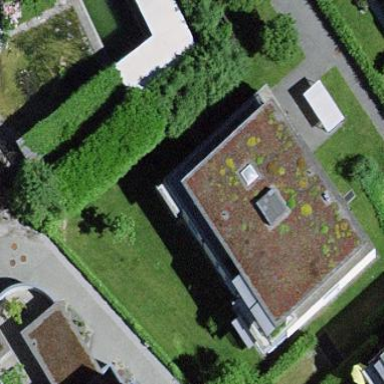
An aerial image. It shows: View of roof of building.